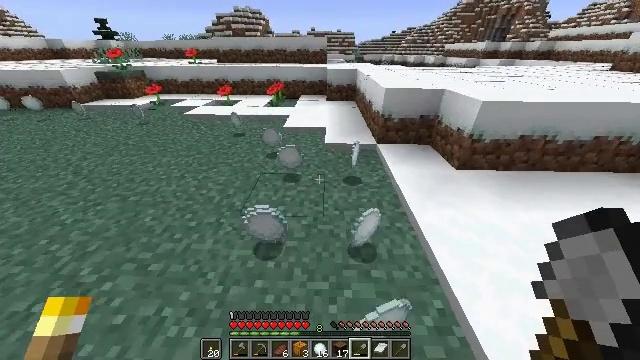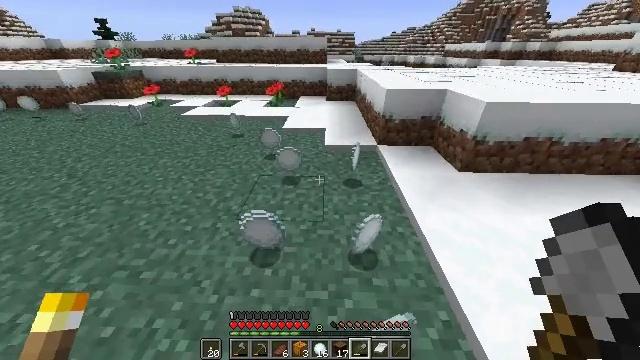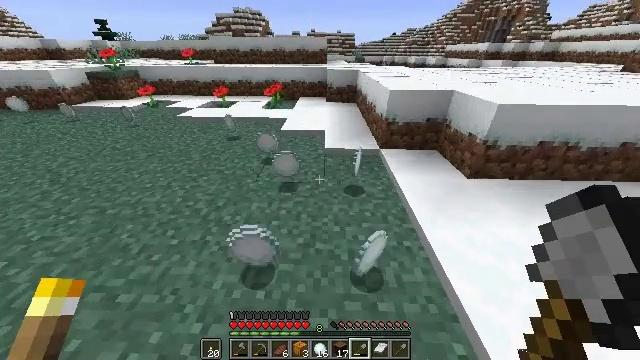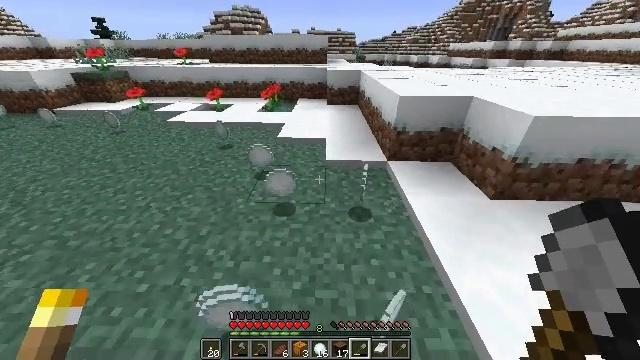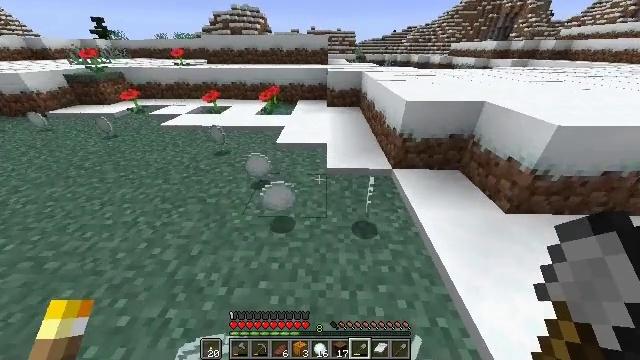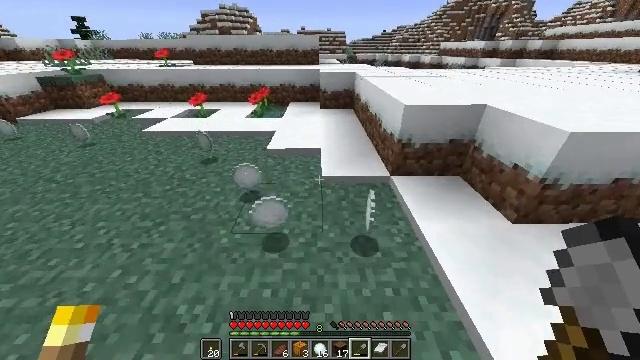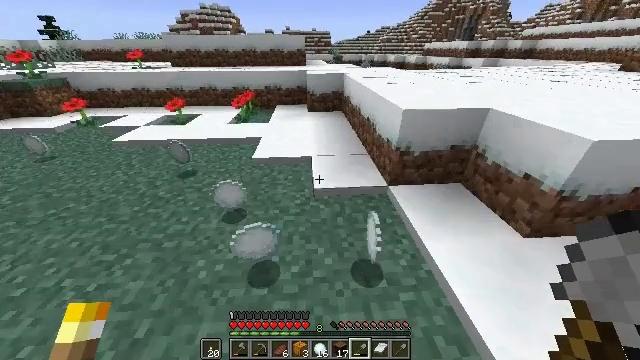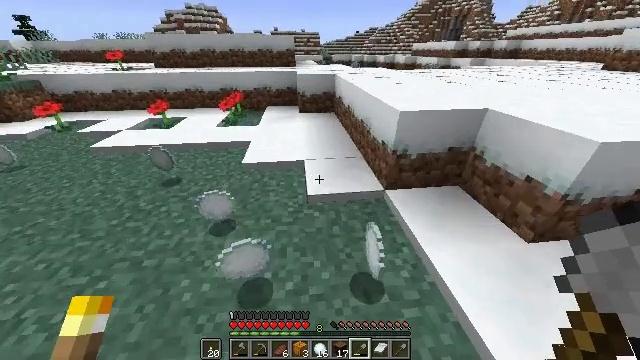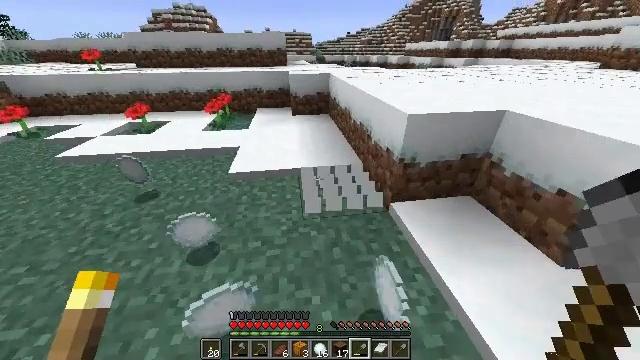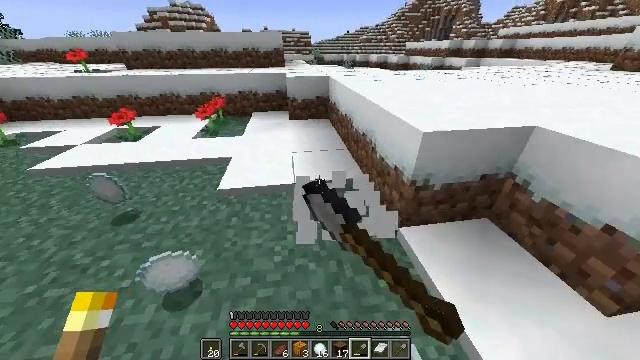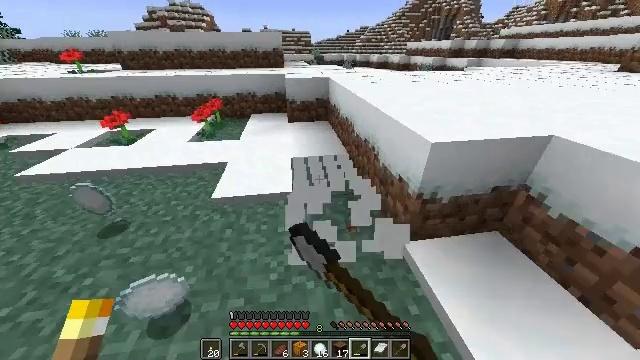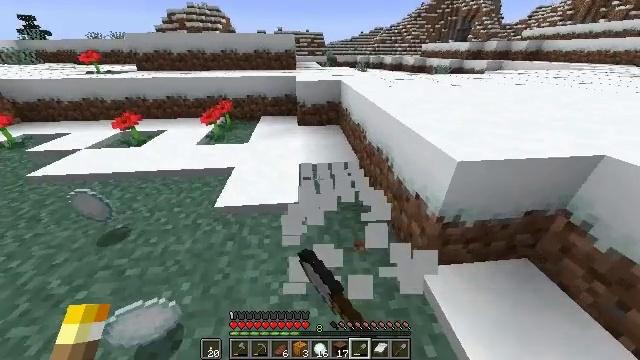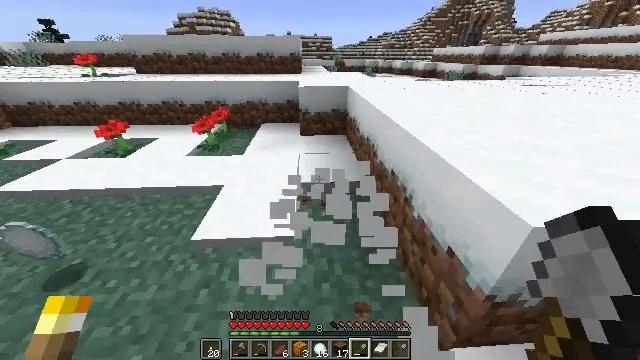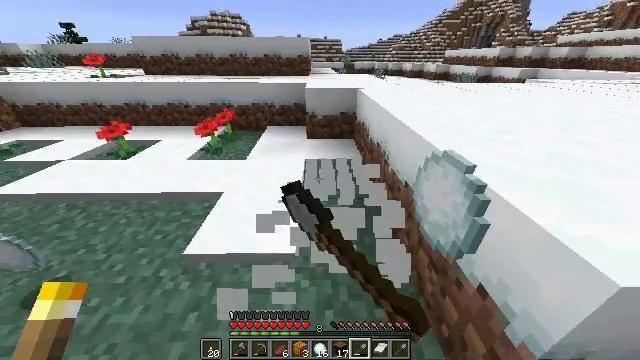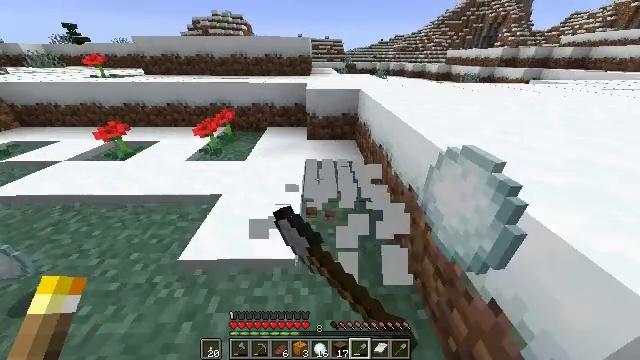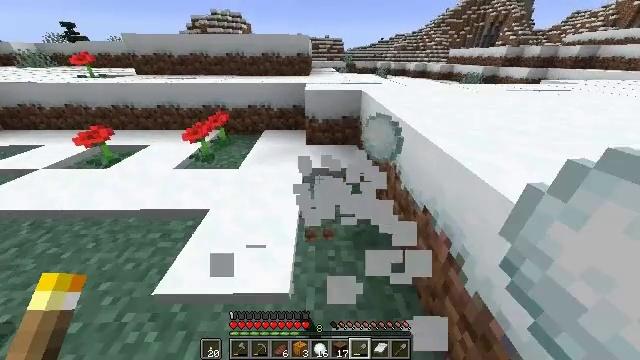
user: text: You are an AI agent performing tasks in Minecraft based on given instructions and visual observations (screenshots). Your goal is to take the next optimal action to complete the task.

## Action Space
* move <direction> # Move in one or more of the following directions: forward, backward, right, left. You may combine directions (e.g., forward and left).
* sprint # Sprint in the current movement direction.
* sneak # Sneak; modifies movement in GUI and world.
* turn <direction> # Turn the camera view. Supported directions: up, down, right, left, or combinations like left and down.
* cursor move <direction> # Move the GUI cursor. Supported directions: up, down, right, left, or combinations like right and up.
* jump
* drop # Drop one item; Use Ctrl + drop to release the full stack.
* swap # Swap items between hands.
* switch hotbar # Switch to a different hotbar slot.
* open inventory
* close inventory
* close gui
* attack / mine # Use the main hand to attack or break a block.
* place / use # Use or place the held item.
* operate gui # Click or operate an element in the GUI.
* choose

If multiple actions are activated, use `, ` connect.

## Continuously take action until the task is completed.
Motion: motion action
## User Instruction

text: Shovel the snow to gather it.
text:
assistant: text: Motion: move forward, sprint
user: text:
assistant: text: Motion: move forward, sprint
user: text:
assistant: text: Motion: move forward, sprint
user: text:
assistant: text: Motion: move forward, sprint
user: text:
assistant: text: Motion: move forward, sprint, turn right
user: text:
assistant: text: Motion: move forward, sprint, turn right
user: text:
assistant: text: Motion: move forward, sprint, turn right
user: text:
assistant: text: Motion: move forward, sprint, turn right, attack / mine
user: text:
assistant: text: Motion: move forward, sprint, attack / mine
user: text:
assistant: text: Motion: move forward, sprint, attack / mine
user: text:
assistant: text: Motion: move forward, sprint, turn left, attack / mine
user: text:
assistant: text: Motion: move forward, sprint, turn left, attack / mine
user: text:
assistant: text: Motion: move forward, sprint, turn left, attack / mine
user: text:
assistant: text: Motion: move forward, sprint, attack / mine
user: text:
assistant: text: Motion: sprint, attack / mine
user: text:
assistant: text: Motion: attack / mine
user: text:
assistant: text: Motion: turn left, attack / mine
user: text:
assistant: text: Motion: turn left and down, attack / mine
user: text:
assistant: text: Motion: turn left and down, attack / mine
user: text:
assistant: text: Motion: turn left and down, attack / mine
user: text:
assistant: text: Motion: turn left and down, attack / mine
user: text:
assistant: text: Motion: turn left, attack / mine
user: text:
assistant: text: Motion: attack / mine
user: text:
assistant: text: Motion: move forward and move right, attack / mine
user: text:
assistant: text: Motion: move forward and move right, turn left and up, attack / mine
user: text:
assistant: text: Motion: move forward and move right, turn left and up, attack / mine
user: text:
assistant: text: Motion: move forward and move right, turn left and up, attack / mine
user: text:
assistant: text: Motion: move forward and move right, turn left and up, attack / mine
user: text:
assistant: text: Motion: move forward and move right, turn left and up, attack / mine
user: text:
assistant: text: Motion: move forward and move right, turn left and up, attack / mine